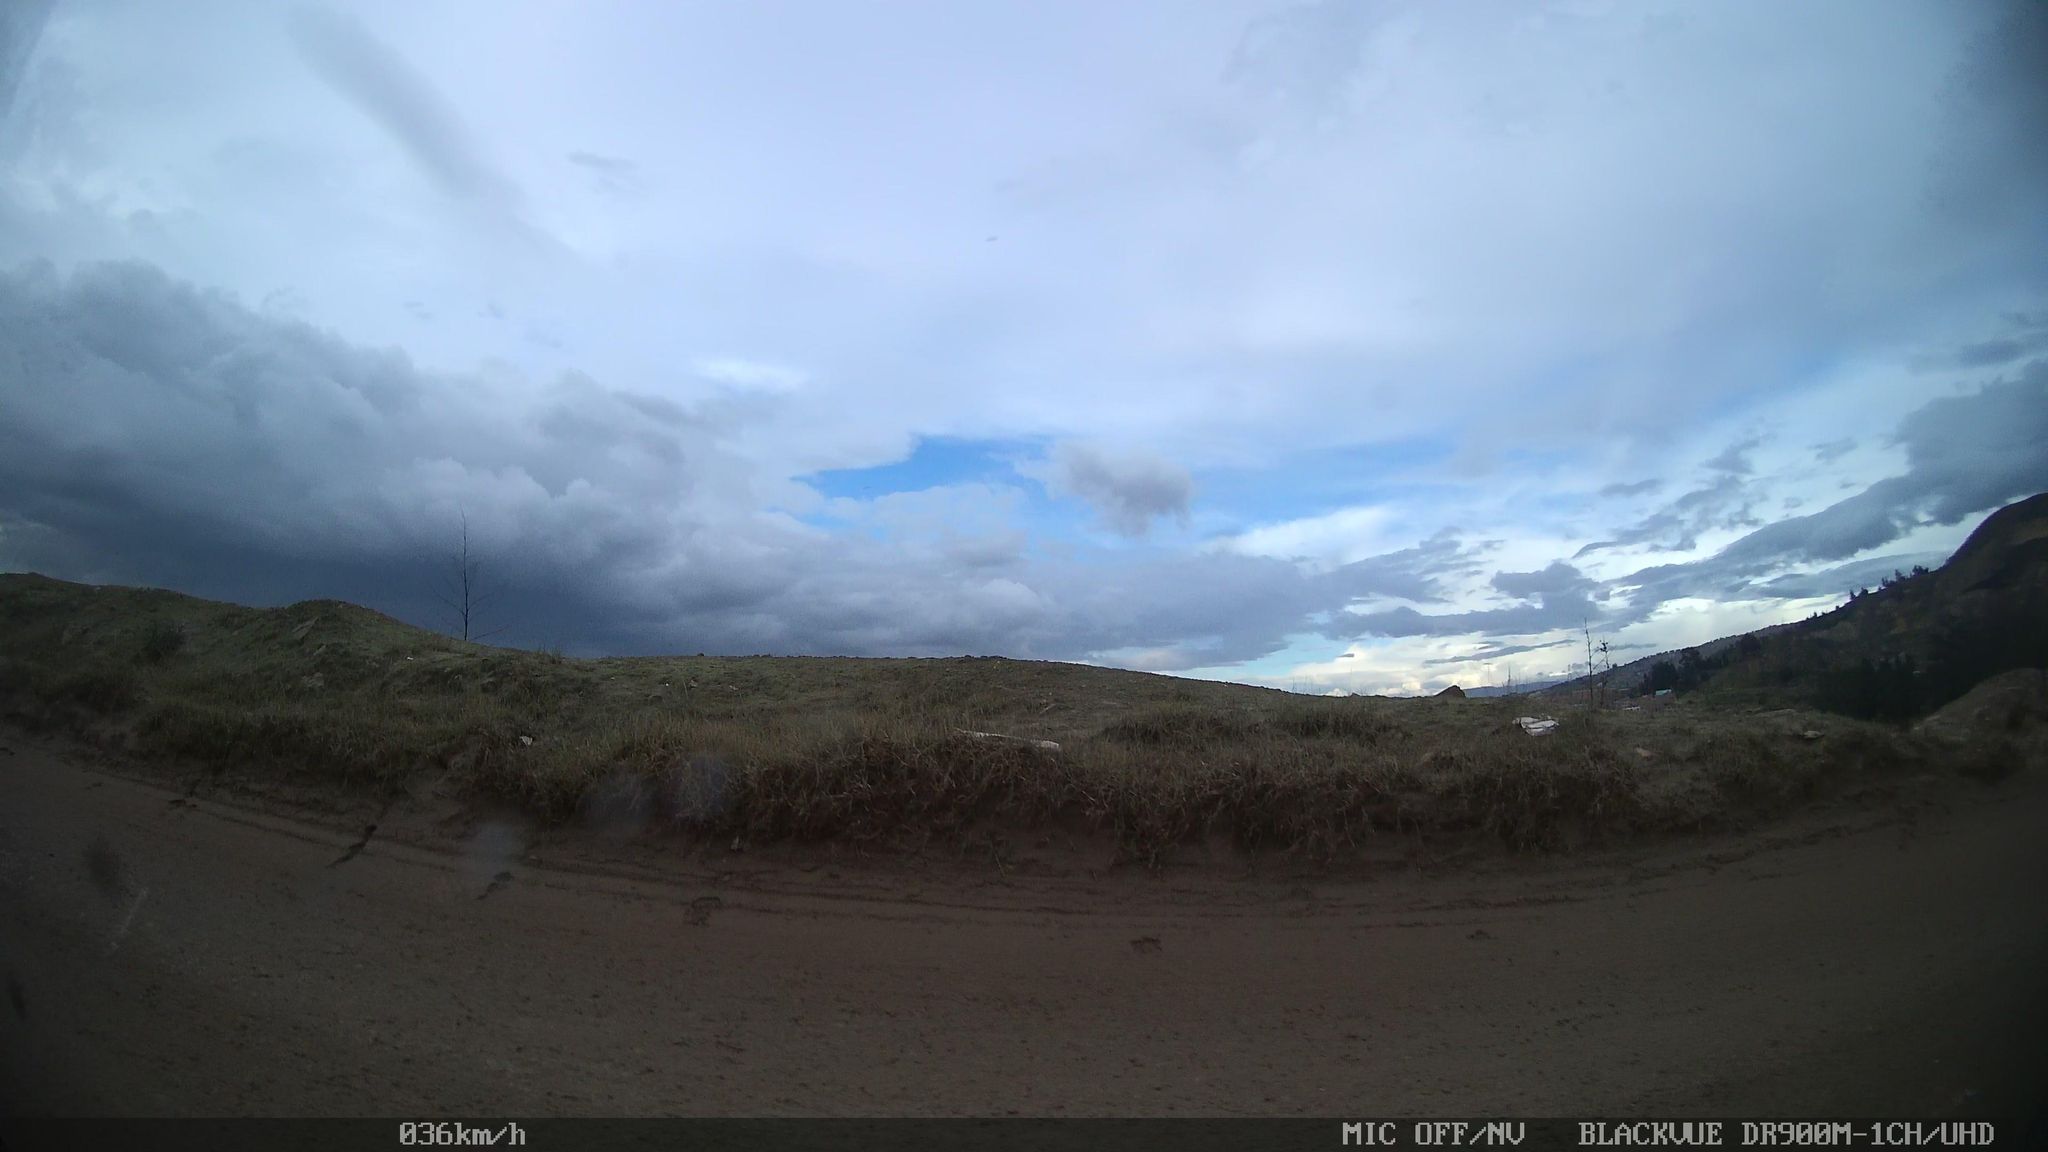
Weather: cloudy
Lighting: day
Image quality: slightly poor
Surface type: driving surface
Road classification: secondary
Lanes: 2
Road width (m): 4.0
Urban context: urban centre
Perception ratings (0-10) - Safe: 2.19, Lively: 1.6, Beautiful: 6.43, Boring: 8.32, Depressing: 7.18, Wealthy: 3.43